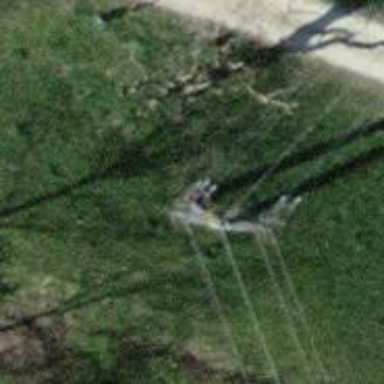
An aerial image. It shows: Power tower.